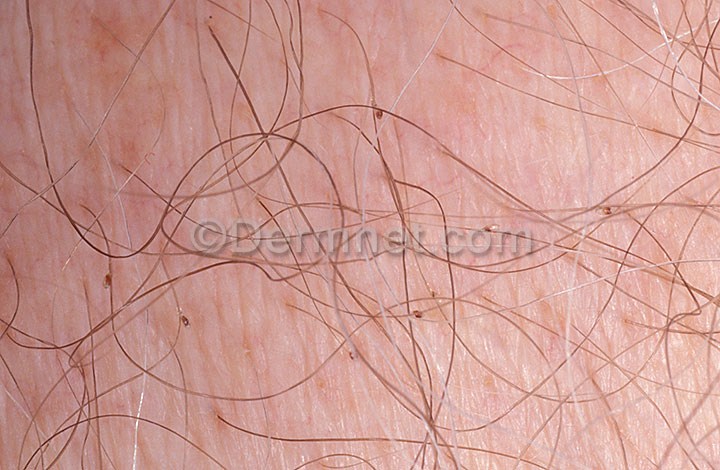
Disease: Scabies Lyme Disease and other Infestations and Bites